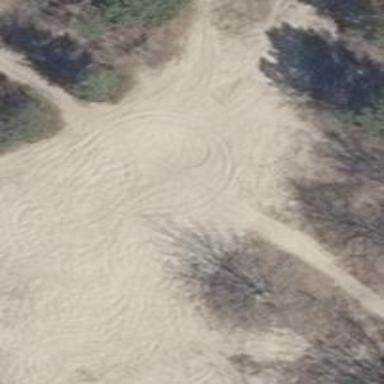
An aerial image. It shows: Sandy path with very rough surface.